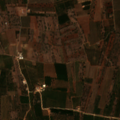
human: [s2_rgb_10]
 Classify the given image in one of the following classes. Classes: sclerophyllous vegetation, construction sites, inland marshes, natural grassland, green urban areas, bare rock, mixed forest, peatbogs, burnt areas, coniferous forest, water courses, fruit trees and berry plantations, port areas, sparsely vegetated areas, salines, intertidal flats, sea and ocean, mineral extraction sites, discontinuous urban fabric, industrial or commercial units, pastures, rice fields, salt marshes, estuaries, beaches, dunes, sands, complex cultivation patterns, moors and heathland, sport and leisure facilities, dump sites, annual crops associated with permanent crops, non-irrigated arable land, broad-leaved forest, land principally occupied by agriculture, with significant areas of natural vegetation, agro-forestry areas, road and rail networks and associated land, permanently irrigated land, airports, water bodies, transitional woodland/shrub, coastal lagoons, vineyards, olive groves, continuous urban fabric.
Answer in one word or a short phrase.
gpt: fruit trees and berry plantations, olive groves